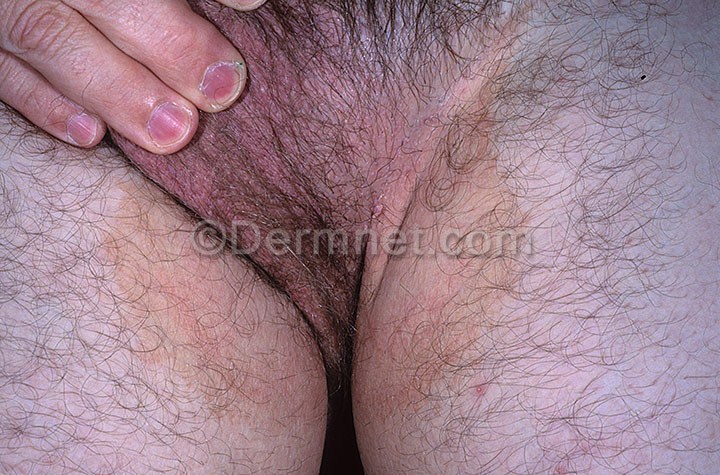
Disease: Tinea Ringworm Candidiasis and other Fungal Infections